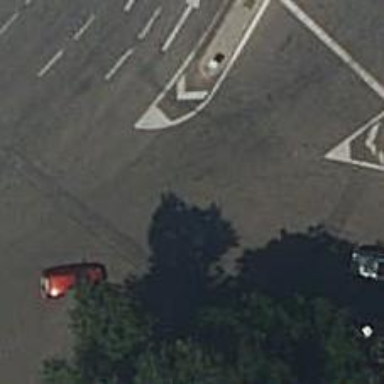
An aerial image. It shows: Primary road with asphalt surface.